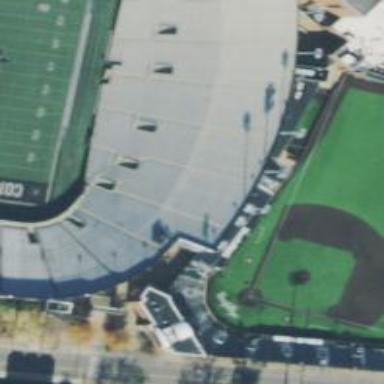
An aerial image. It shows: Grandstand building.